Field crop: maize
Growth stage: 2
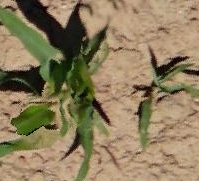
Species: maize